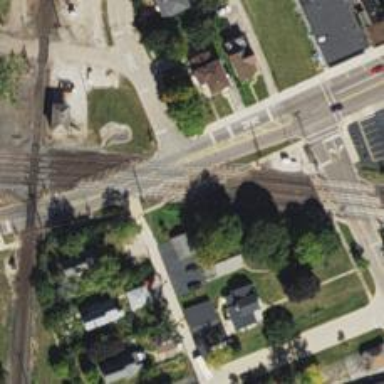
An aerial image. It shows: Crossing for the railway.